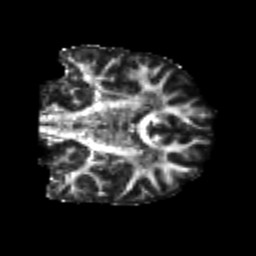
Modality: FA
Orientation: coronal
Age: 22
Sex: male
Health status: healthy
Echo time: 0.074 s